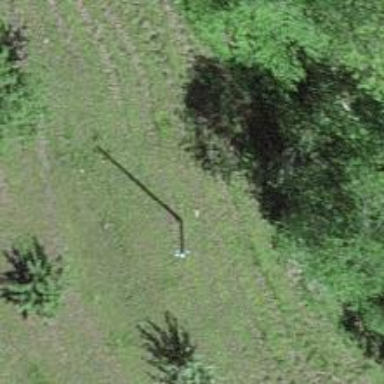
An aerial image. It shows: Power pole.